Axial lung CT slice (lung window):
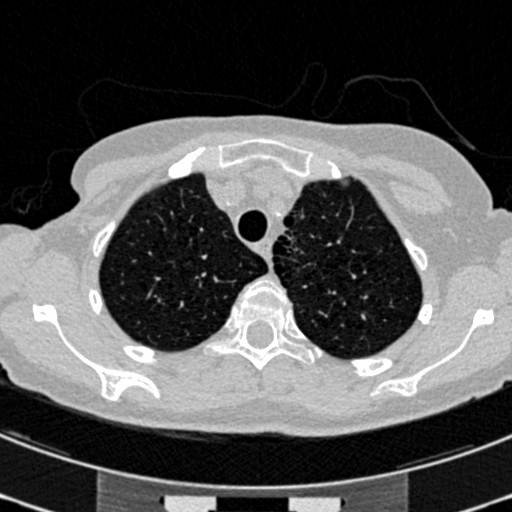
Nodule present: no